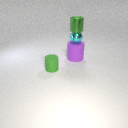
small cyan metal sphere above large purple rubber cylinder